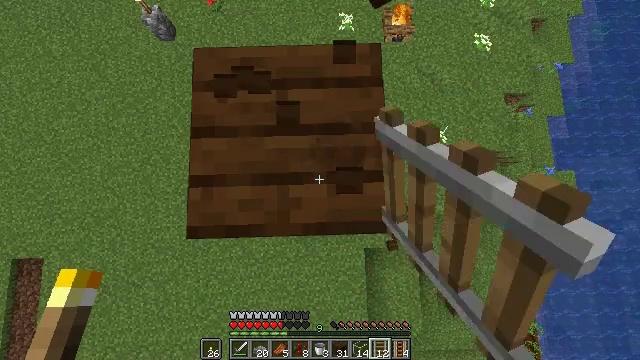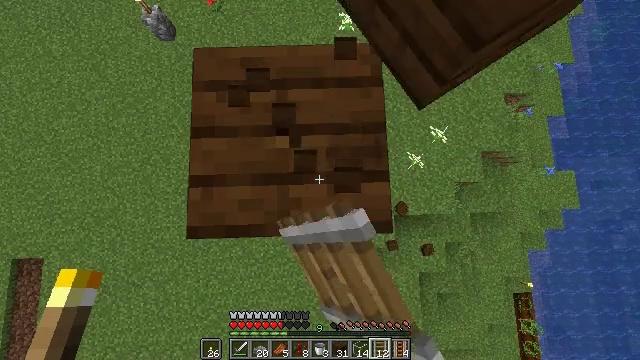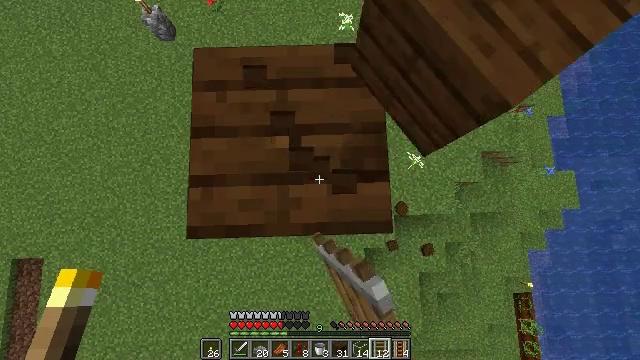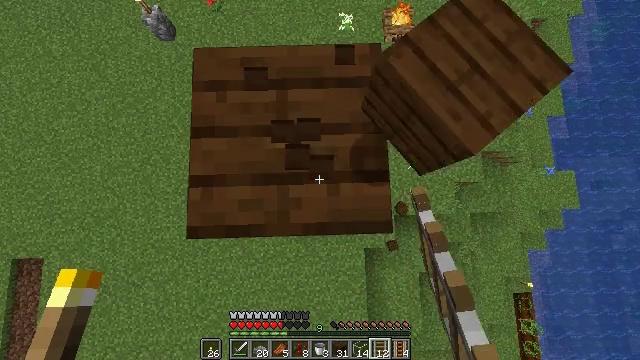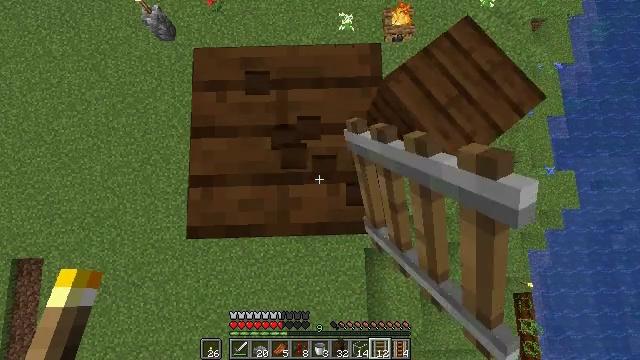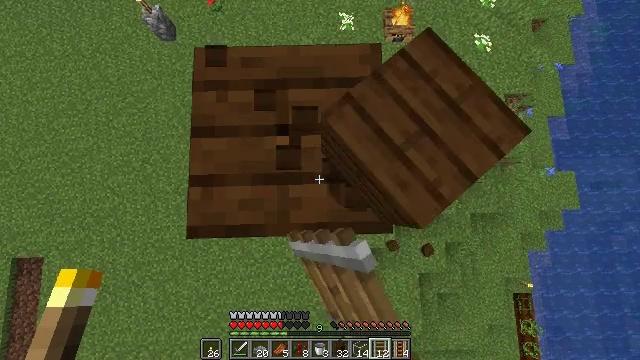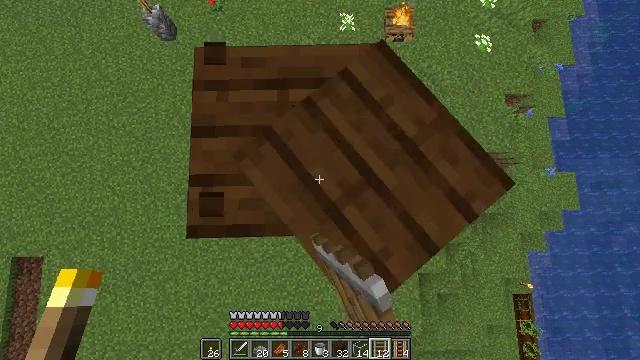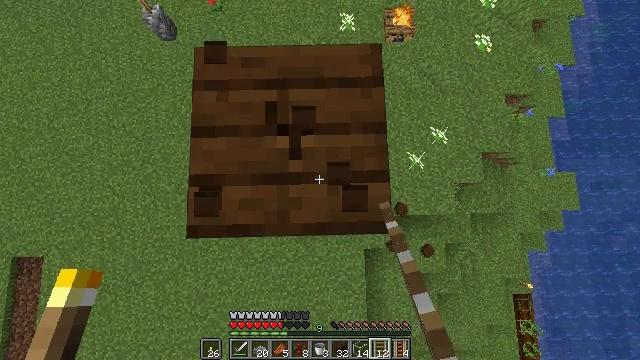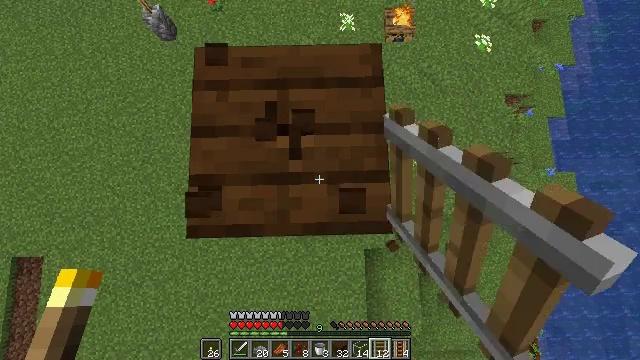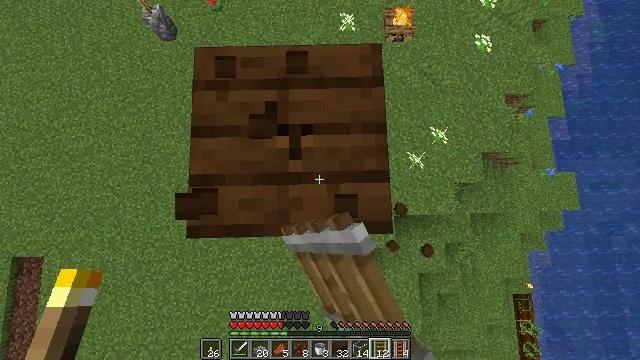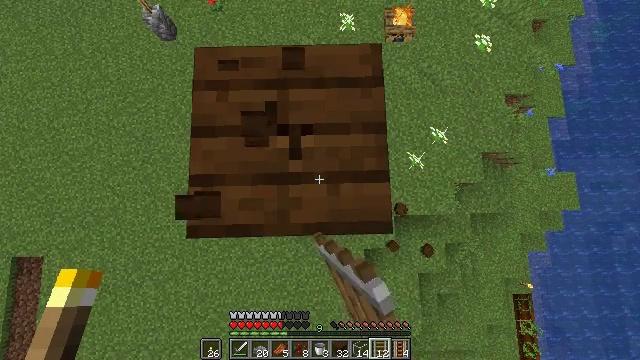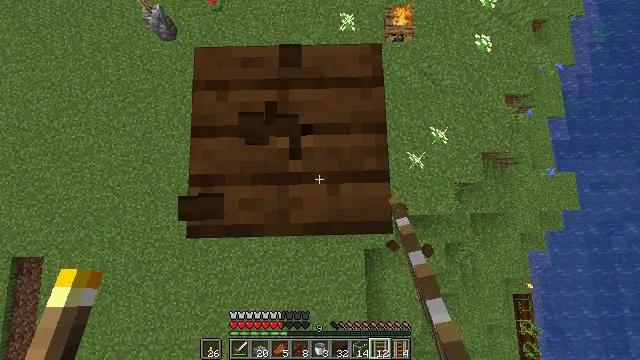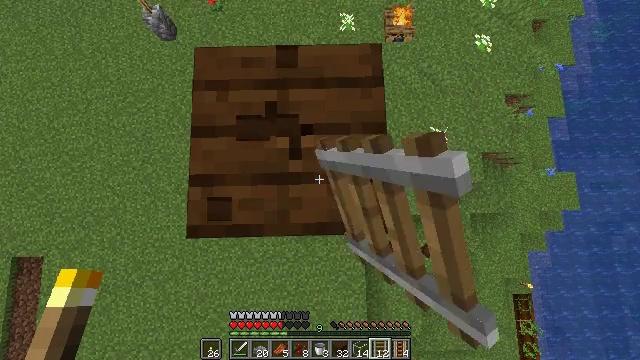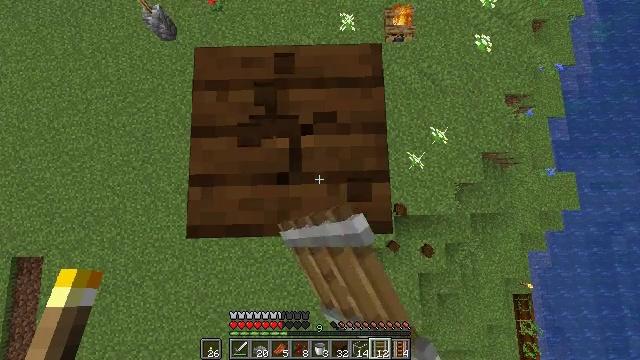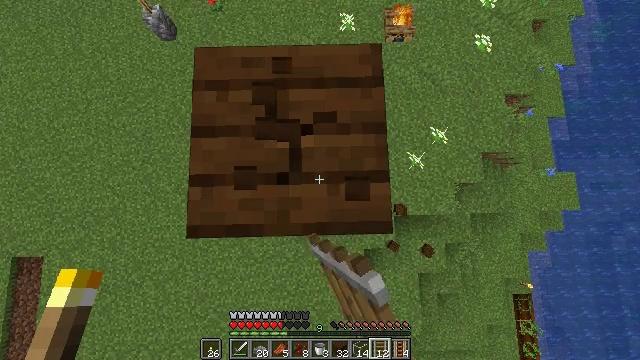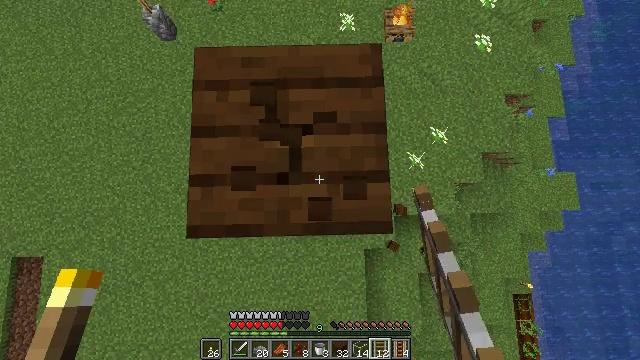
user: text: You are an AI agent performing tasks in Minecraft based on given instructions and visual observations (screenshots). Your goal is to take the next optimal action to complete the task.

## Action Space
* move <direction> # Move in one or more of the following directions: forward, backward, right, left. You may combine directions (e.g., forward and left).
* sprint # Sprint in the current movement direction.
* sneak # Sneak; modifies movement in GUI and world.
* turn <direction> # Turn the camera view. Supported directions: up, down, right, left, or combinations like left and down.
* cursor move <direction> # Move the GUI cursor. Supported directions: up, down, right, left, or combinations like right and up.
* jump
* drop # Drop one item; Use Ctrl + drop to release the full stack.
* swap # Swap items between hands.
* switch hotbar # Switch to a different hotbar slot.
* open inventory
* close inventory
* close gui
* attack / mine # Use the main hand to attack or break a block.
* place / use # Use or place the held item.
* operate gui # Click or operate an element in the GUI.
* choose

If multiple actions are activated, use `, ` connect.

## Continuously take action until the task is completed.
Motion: motion action
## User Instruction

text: Mine dark oak planks.
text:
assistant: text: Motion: sneak, attack / mine
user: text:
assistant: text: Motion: sneak, attack / mine
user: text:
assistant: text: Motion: sneak, attack / mine
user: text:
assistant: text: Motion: sneak, attack / mine
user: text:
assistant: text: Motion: sneak, attack / mine
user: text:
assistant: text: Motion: sneak, attack / mine
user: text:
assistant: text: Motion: sneak, attack / mine
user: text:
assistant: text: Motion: sneak, attack / mine
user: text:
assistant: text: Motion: sneak, attack / mine
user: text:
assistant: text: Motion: sneak, attack / mine
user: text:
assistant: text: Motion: sneak, attack / mine
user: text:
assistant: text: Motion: sneak, attack / mine
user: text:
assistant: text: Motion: sneak, attack / mine
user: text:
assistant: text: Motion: sneak, attack / mine
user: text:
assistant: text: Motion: sneak, attack / mine
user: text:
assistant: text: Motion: sneak, attack / mine
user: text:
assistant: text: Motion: sneak, attack / mine
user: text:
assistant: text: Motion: sneak, attack / mine
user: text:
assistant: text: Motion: sneak, attack / mine
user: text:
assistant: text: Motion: sneak, attack / mine
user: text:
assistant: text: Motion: sneak, attack / mine
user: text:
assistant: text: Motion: sneak, attack / mine
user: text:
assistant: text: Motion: sneak, attack / mine
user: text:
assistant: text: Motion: sneak, attack / mine
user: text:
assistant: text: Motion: sneak, attack / mine
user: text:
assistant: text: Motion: sneak, attack / mine
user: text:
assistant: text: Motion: sneak, attack / mine
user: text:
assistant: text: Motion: sneak, attack / mine
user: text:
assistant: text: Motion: sneak, attack / mine
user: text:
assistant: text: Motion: sneak, attack / mine